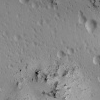
Atmospheric dust classification: not_dusty